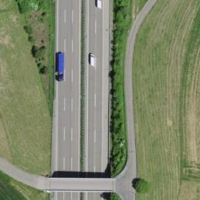
EUNIS habitat code: 57
Species observed at this site:
Milvus milvus